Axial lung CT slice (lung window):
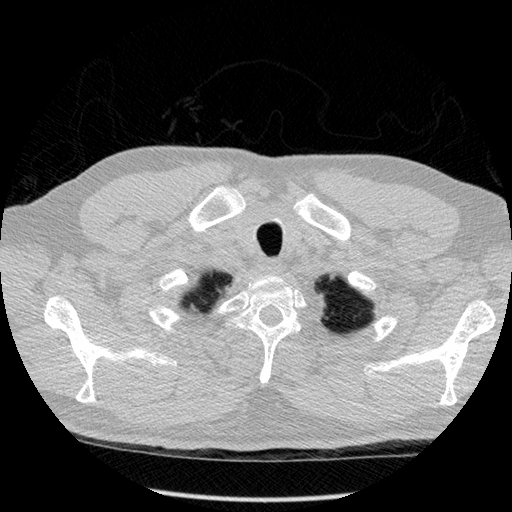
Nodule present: no